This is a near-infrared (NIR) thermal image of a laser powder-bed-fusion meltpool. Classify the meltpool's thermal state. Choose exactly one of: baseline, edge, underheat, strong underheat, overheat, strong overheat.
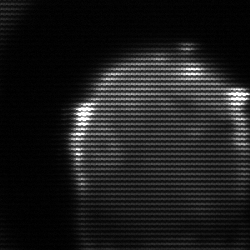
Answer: edge